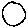
Label: moon